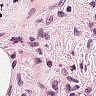
Metastatic tissue present: no